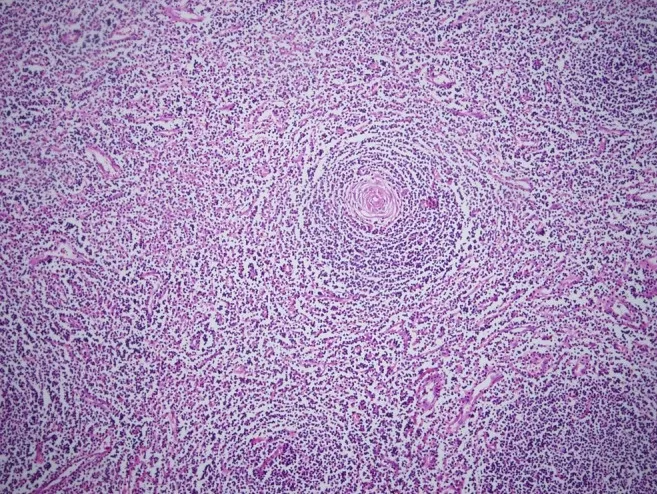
Pathologic examination of the specimen.
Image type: pathology (h&e)